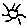
Label: sun